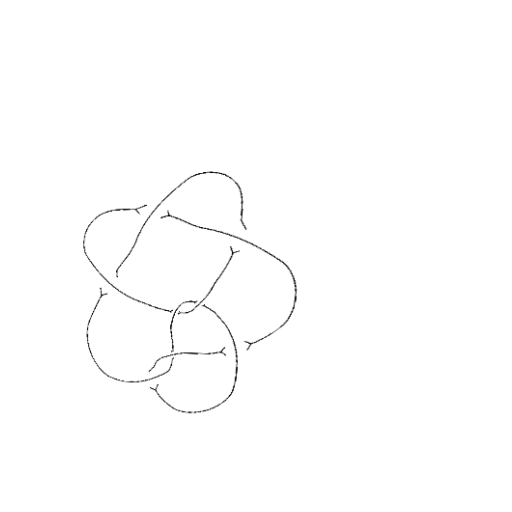
Crossing number: 8